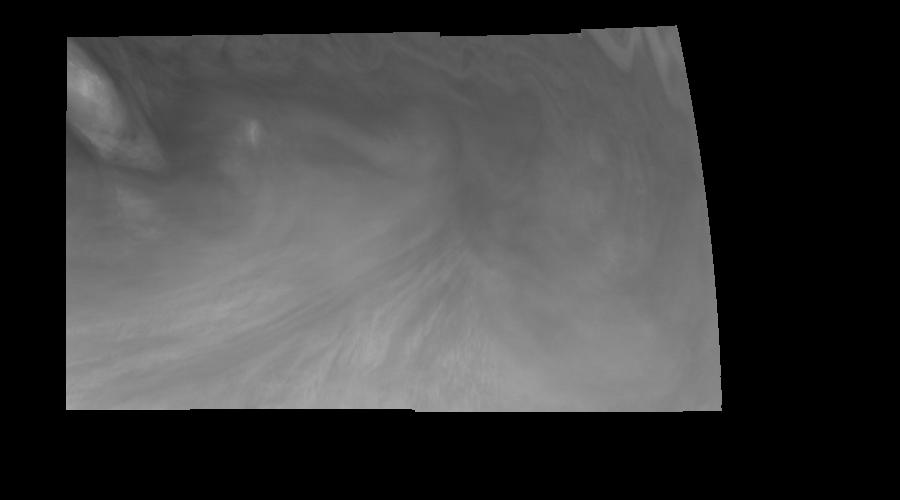
Jupiter Equatorial Region in Violet Light Time Set 3 Jupiter, Galileo